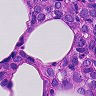
Metastatic tissue present: yes